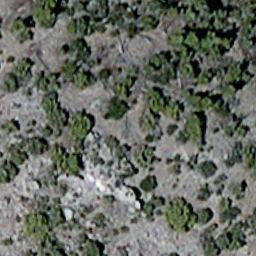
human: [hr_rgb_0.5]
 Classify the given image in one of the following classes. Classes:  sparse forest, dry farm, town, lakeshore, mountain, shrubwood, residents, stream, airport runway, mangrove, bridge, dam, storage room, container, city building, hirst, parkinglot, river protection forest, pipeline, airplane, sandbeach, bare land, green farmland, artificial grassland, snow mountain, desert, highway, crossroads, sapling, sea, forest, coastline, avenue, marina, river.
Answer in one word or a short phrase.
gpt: sparse forest